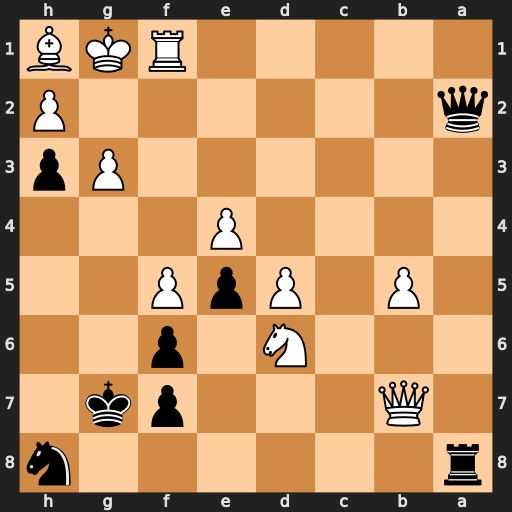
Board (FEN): r6n/1Q3pk1/3N1p2/1P1PpP2/4P3/6Pp/q6P/5RKB
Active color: b
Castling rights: -
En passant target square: -
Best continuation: Ra3 Re1 Qd2 Kf1 Qd3+